Aerial crown-view tile of a tropical tree (Barro Colorado Island, Panama), acquired 20240716:
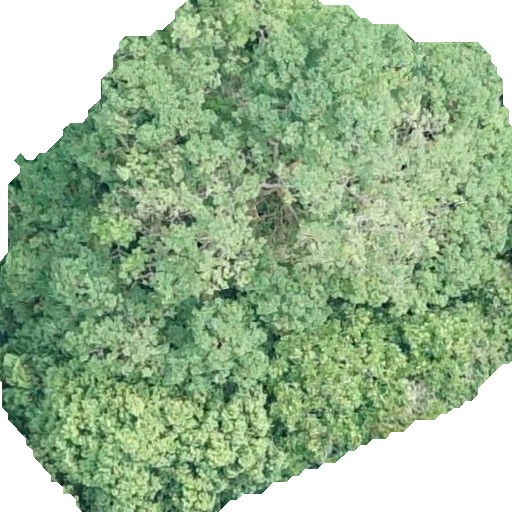
Species: Terminalia oblonga
GBIF accepted scientific name: Terminalia oblonga
Crown area: 340.511 m²